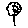
Label: flower